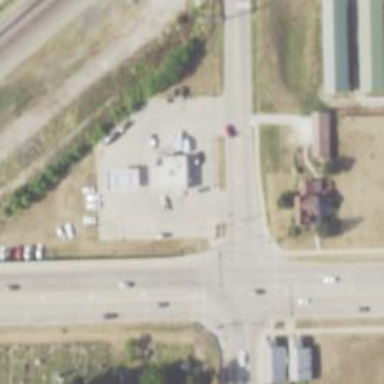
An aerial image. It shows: Convenience shop.